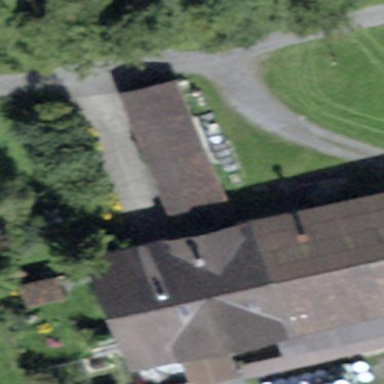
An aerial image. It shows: Farm building.